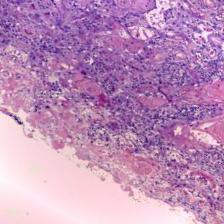
Diagnosis: OSCC